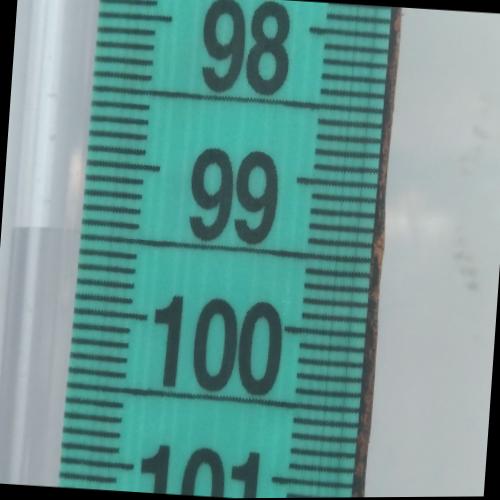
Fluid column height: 99.5 cm